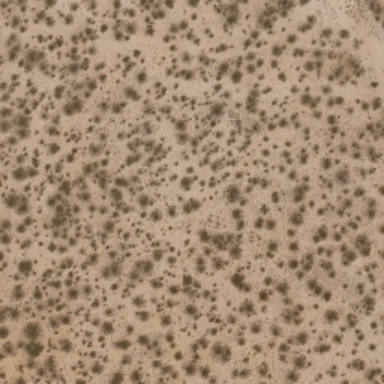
This is a chaparral .